Interaction volume radius: 5 \u00c5
Interaction volume height: 10 \u00c5
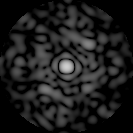
Disorder parameter: 0.8231